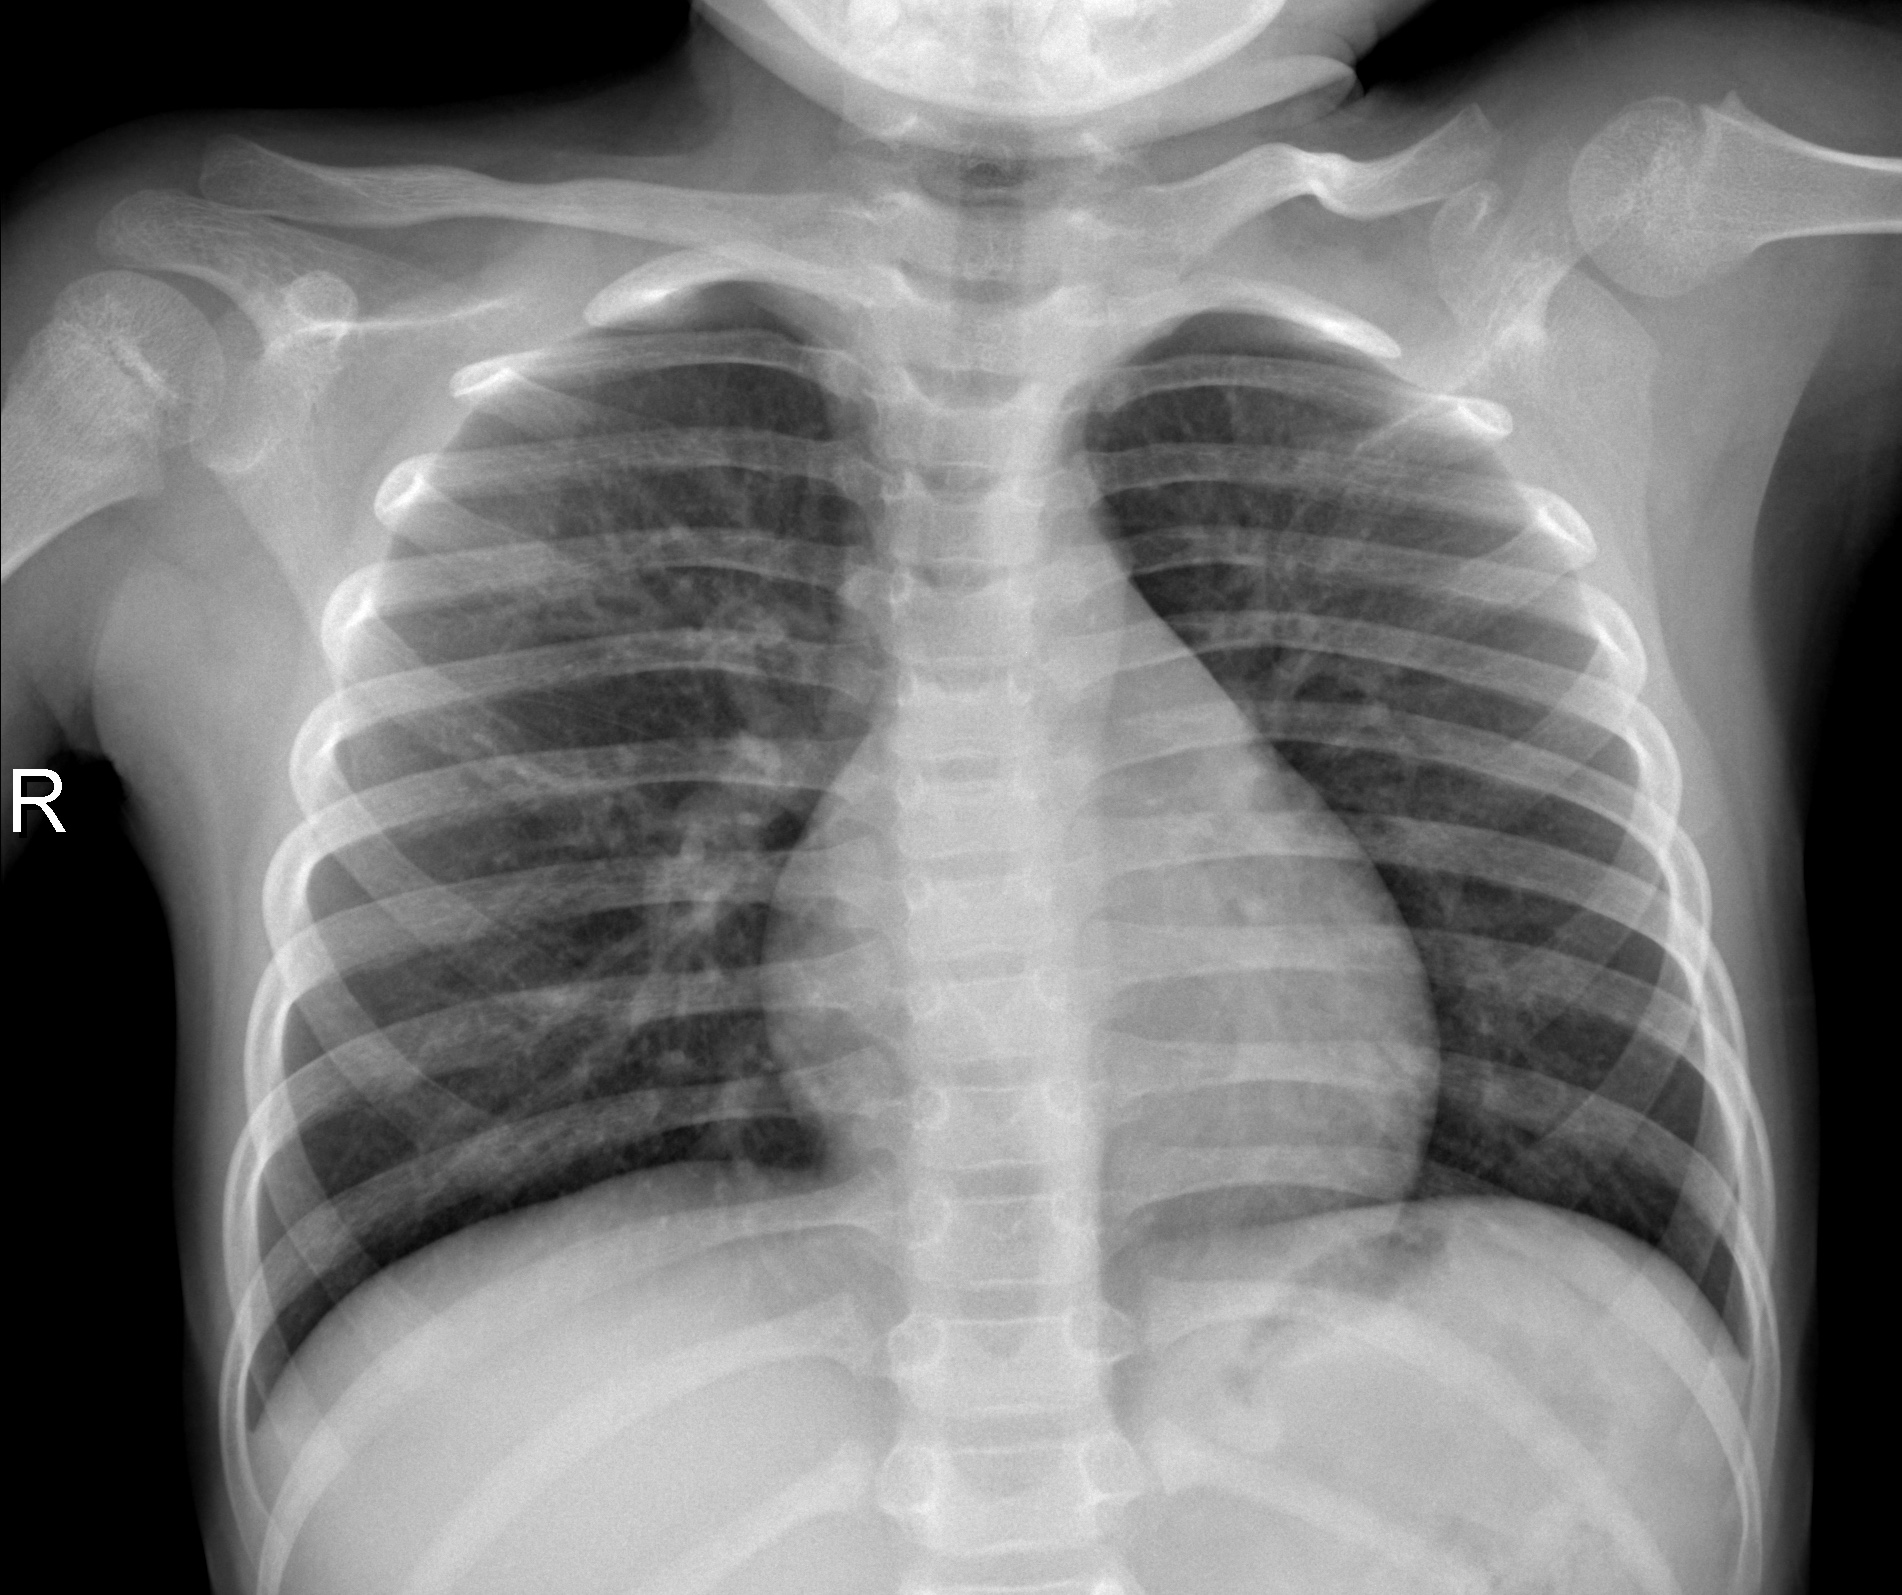
Diagnosis: NORMAL